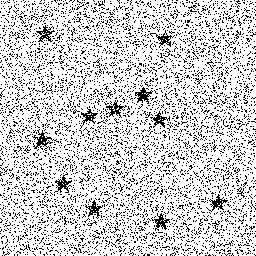
Squares: 0
Triangles: 0
Stars: 11
Total shapes: 11